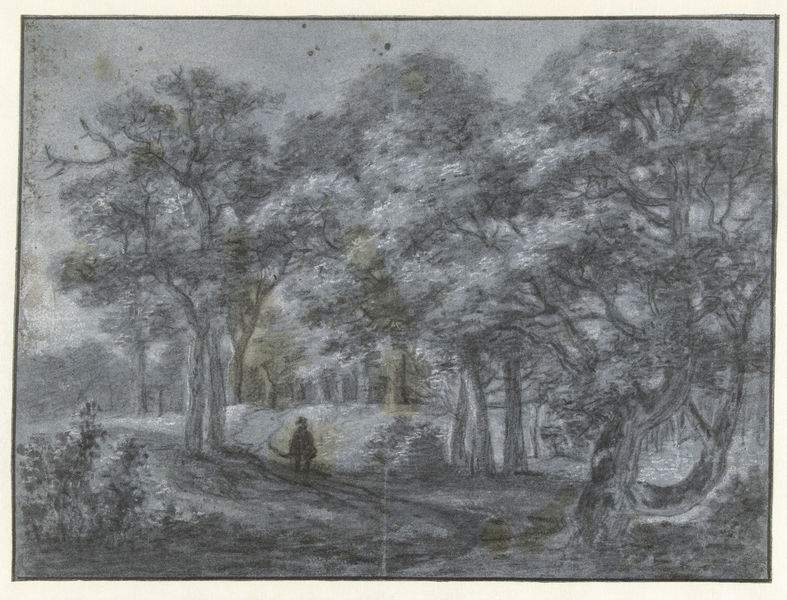
Titel: Gezicht in het Haagse bos
Künstler: Simon de Vlieger
Standort: Amsterdam
Institution: Rijksmuseum
Schlagwörter: mann, pastell, zeichnung, wald